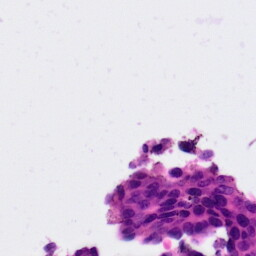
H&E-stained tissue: Ovarian